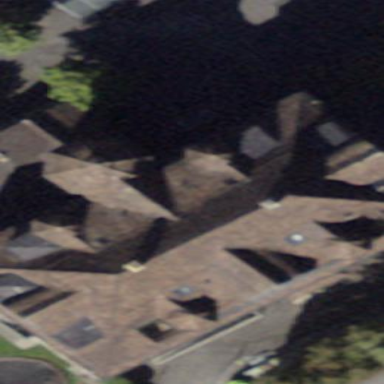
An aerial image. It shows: School building with hipped roof.